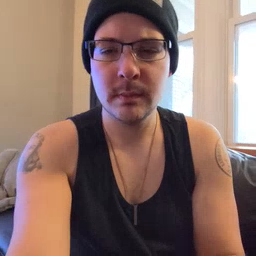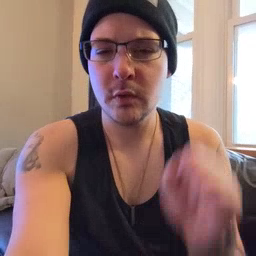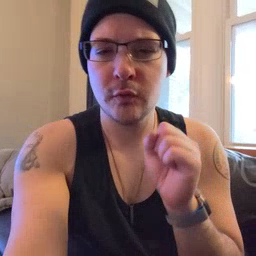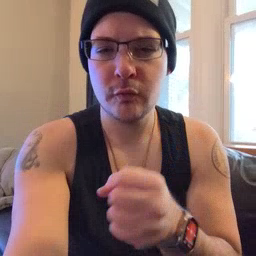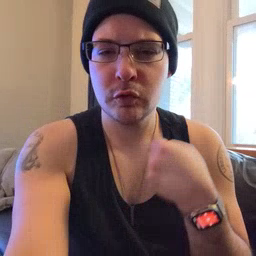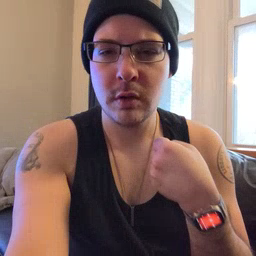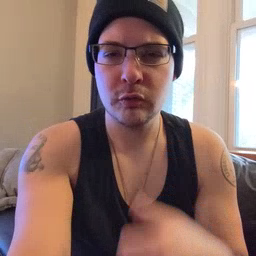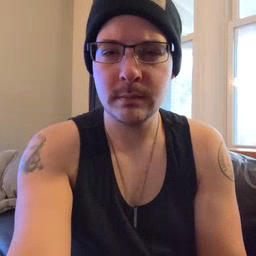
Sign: refrigerator